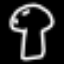
Label: mushroom